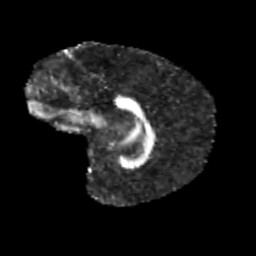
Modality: FA
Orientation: sagittal
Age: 12
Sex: male
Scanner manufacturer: siemens
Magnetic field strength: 3 T
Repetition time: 3.8 s
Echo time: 0.07 s